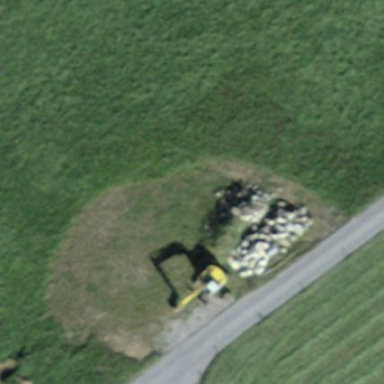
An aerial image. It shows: Rural barn.